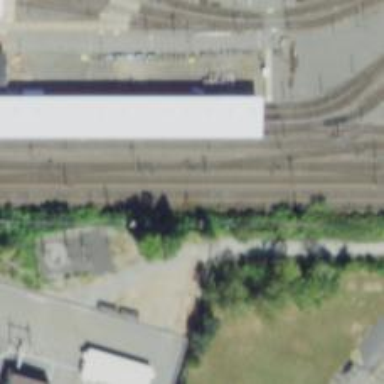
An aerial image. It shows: Light rail service yard with electrified contact lines.